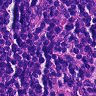
Metastatic tissue present: no